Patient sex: M
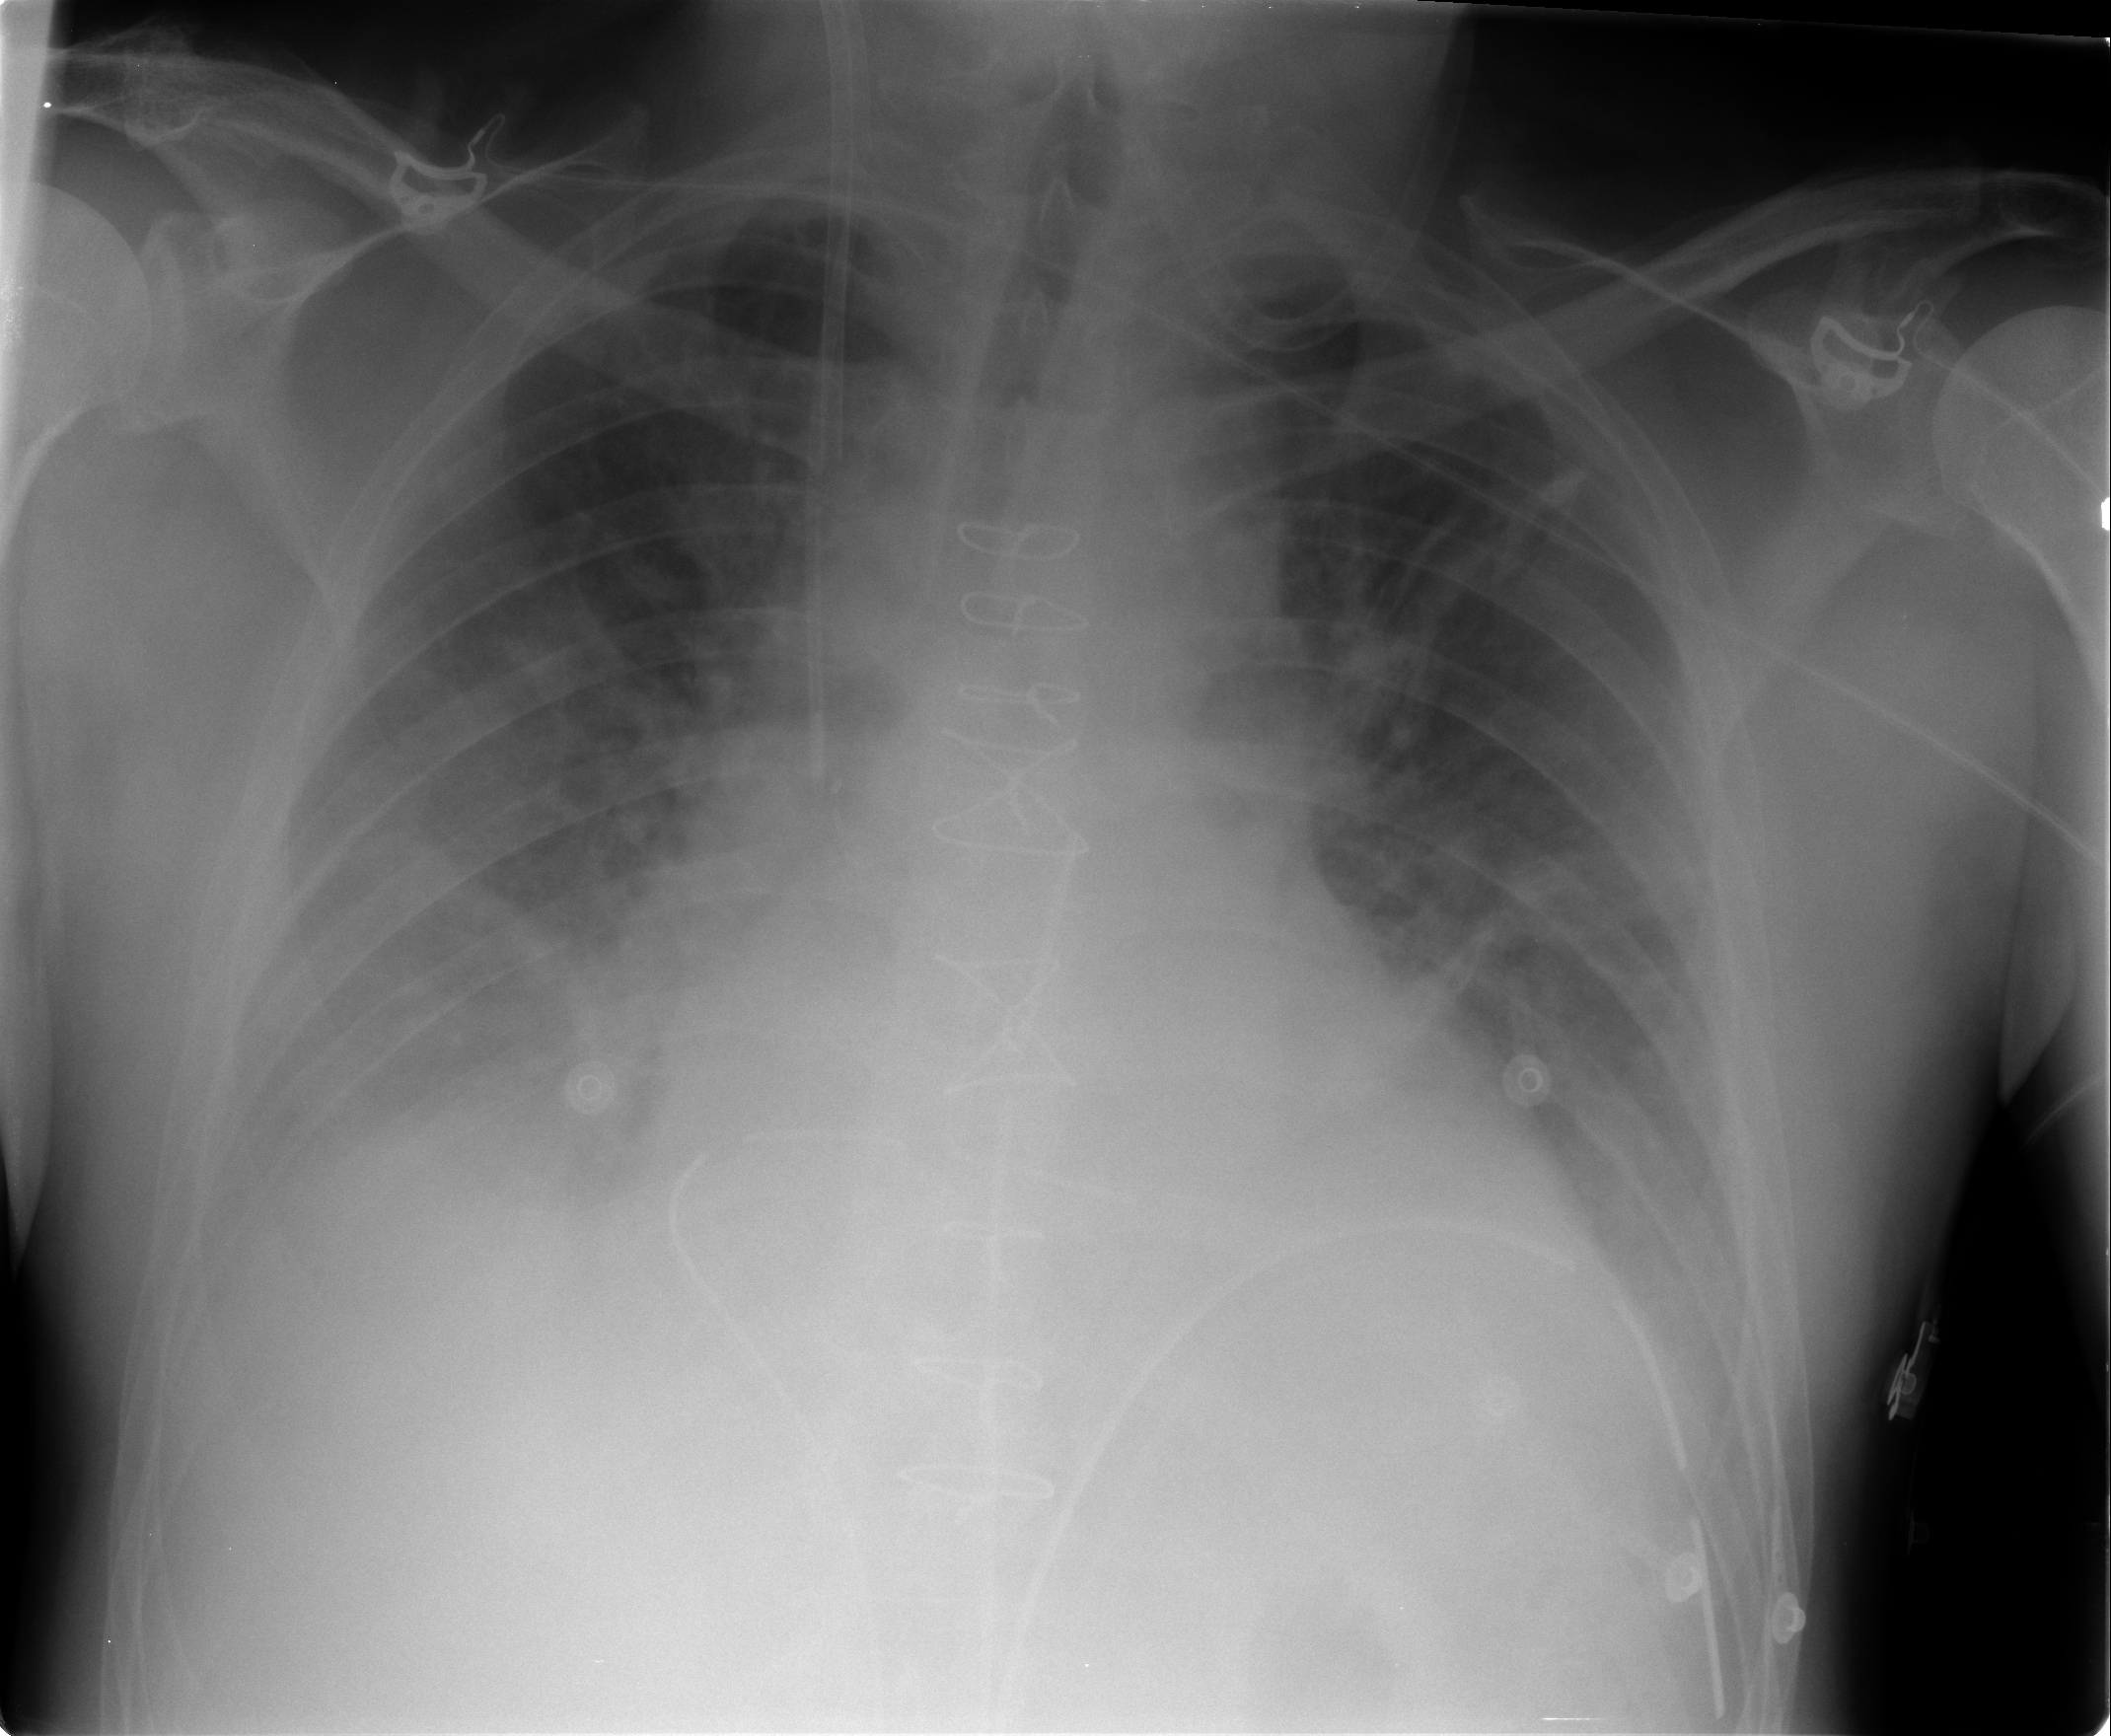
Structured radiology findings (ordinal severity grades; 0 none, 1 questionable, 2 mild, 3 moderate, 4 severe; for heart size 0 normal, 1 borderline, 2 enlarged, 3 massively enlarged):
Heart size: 2
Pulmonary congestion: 3
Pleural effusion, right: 2
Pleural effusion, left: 2
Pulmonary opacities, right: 0
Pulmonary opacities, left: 0
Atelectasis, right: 2
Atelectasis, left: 2